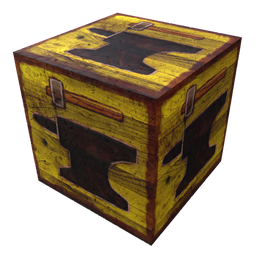
Label: tools